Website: crate-barrel
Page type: billing-address
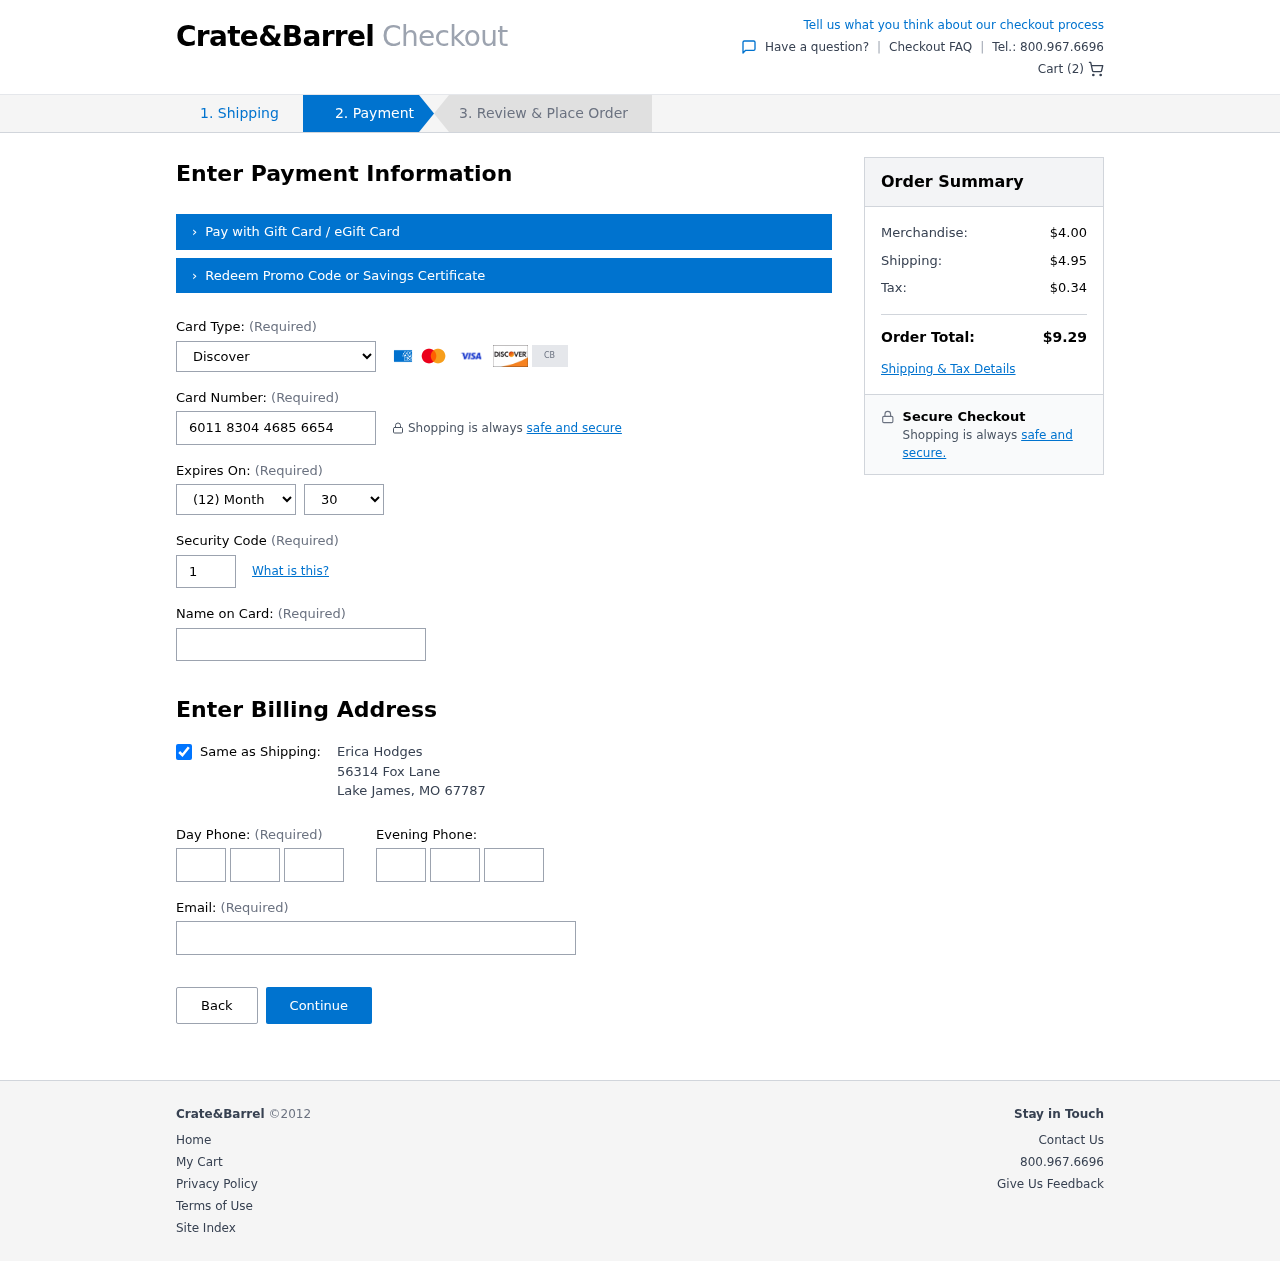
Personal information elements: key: PII_CARD_CVV
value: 117
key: PII_CARD_EXPIRY_MONTH
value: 12
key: PII_CARD_EXPIRY_YEAR
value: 30
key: PII_CARD_NUMBER
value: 6011 8304 4685 6654
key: PII_CARD_TYPE
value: Discover
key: PII_CITY
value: Lake James
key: PII_EMAIL
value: ericahodges@yahoo.com
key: PII_FULLNAME
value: Erica Hodges
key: PII_PHONE_ALT_AREA
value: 925
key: PII_PHONE_ALT_PREFIX
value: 262
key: PII_PHONE_ALT_SUFFIX
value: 6660
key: PII_PHONE_AREA
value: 810
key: PII_PHONE_PREFIX
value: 550
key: PII_PHONE_SUFFIX
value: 8353
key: PII_POSTCODE
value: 67787
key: PII_STATE_ABBR
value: MO
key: PII_STREET
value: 56314 Fox Lane
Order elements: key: ORDER_NUM_ITEMS
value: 2
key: ORDER_SUBTOTAL
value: $4.00
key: ORDER_SHIPPING_COST
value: $4.95
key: ORDER_TAX
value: $0.34
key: ORDER_TOTAL
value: $9.29